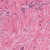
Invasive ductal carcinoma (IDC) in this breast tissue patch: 0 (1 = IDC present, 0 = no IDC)